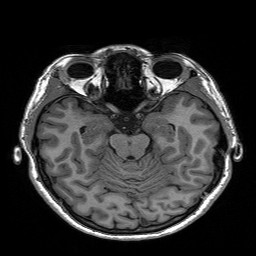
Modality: T1w
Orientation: coronal
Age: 22
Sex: female
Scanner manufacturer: siemens
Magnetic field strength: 3 T
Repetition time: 2.3 s
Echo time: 0.00197 s